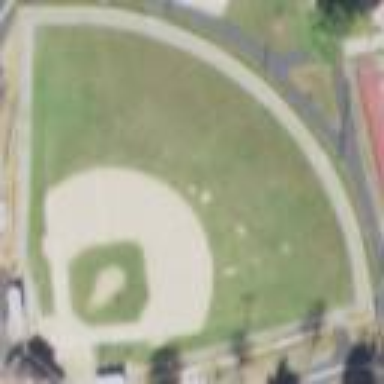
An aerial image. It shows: Baseball pitch for leisure land.